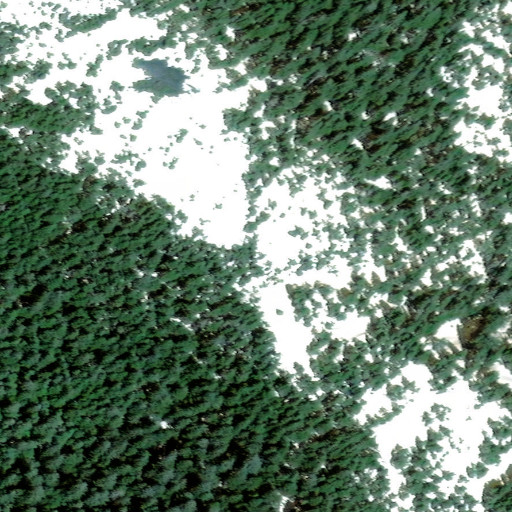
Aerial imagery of mountains in Alaska named Missionary Range containing only unknown